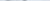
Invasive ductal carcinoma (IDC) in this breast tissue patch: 0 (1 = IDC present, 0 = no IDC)